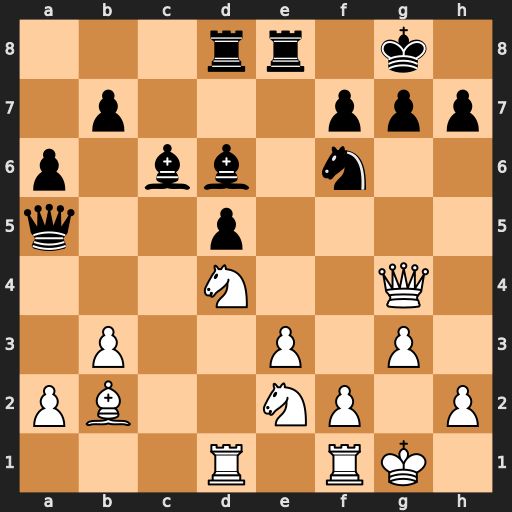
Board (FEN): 3rr1k1/1p3ppp/p1bb1n2/q2p4/3N2Q1/1P2P1P1/PB2NP1P/3R1RK1
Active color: w
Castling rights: -
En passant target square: -
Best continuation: Nxc6 Nxg4 Nxa5